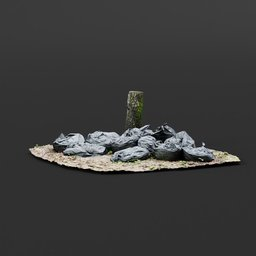
Label: nature